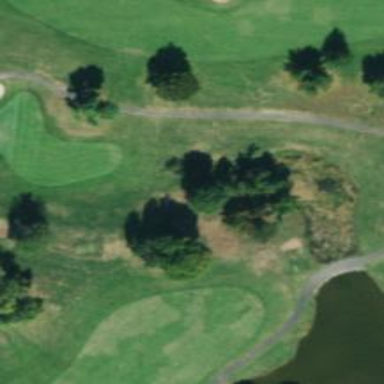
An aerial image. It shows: Water hazard in golf course. The hazard is natural water feature.